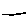
Label: line